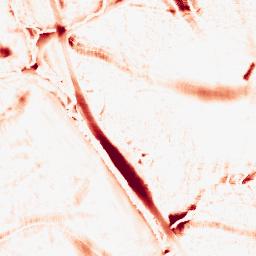
Category: morphological
Decomposition family: morphological_ellipse
Decomposition parameters: operation: opening
width: 30
height: 30
Upsampling method: regularized
Upsampling parameters: scale: 4
lambda_reg: 0.01
Upsampling scale: 4